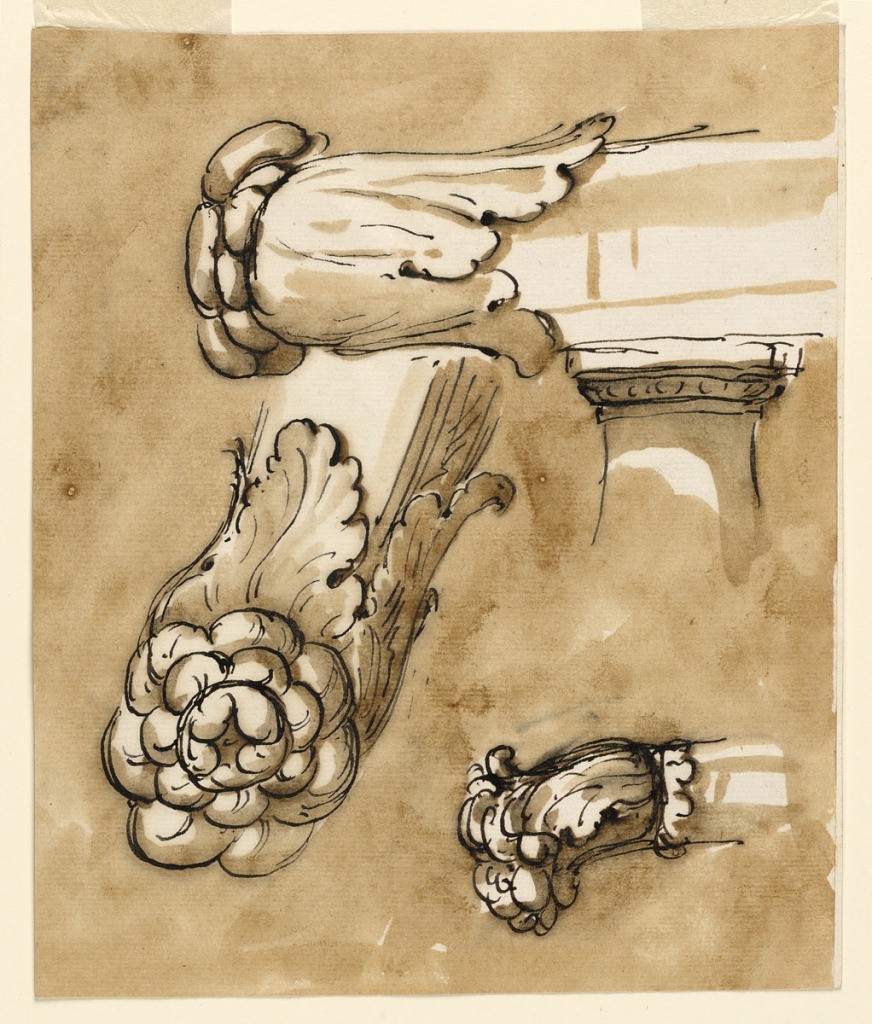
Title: Metal Fittings for Staircase Railings
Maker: Giuseppe Barberi, Italian, 1746–1809
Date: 1750–1800
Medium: Pen and brown ink, brush and brown wash on off-white laid paper, lined
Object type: Drawing
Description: Three views of railings terminating in rosettes with acanthus leaves.